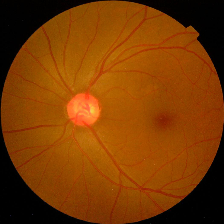
Diabetic retinopathy grade: No DR